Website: crate-barrel
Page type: newsletter-management
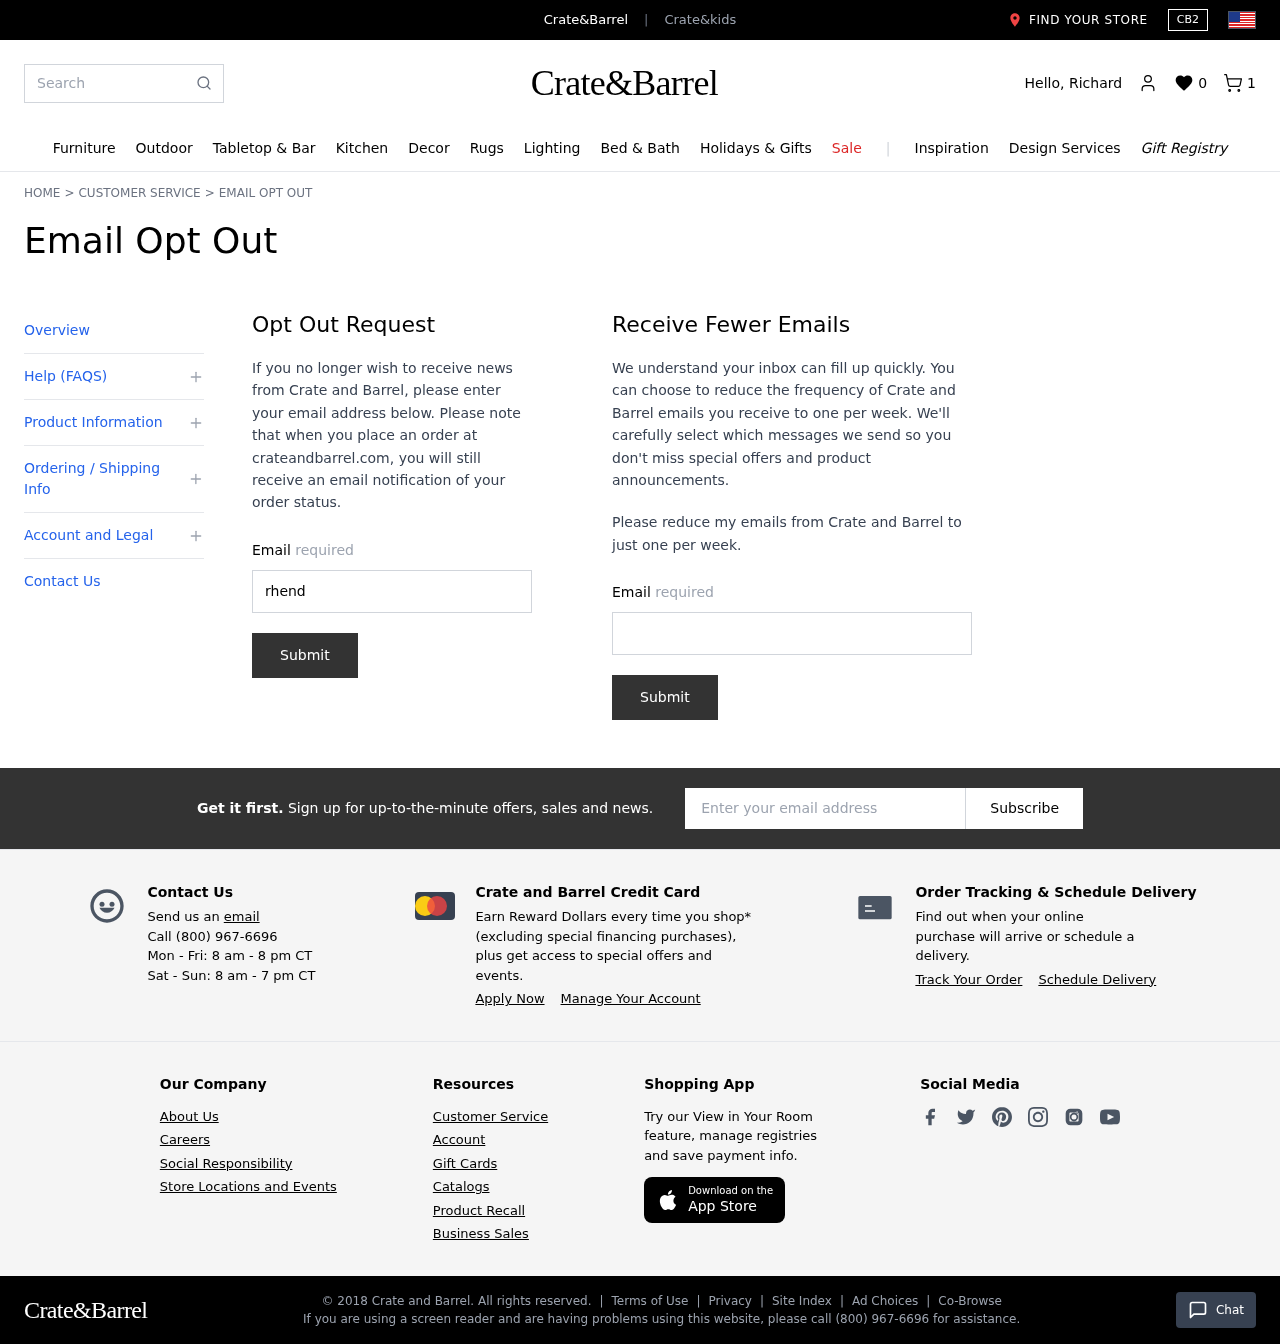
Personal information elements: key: PII_EMAIL
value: rhenderson@hotmail.com
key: PII_EMAIL2
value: rhenderson@hotmail.com
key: PII_EMAIL3
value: rhenderson@hotmail.com
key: PII_FIRSTNAME
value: Richard
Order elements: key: ORDER_NUM_ITEMS
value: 1
Search elements: key: HEADER_SEARCH
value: Search
Other elements: key: WISHLIST_COUNT
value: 0